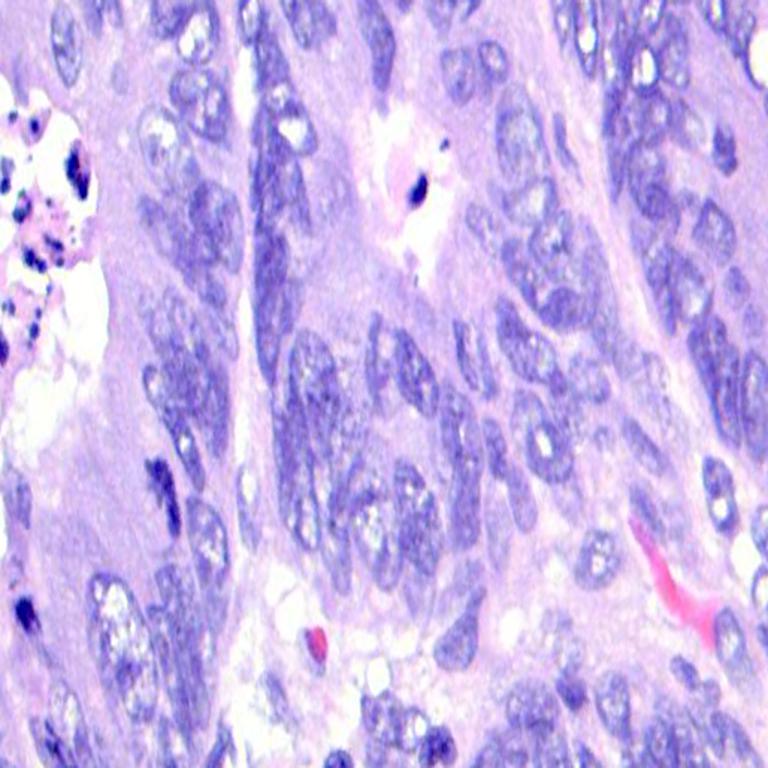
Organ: colon
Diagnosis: adenocarcinomas